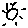
Label: sun